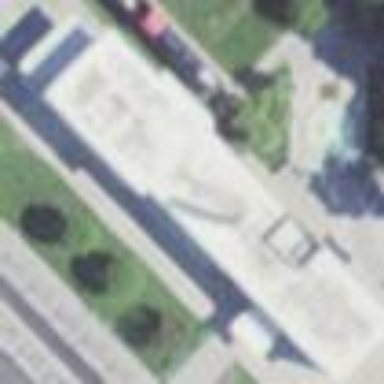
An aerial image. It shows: Train station building.